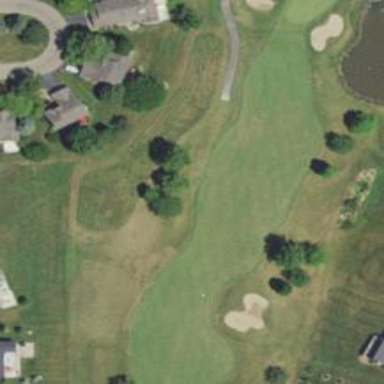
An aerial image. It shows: Golf fairway surrounded by grass.